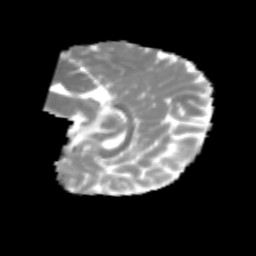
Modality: MD
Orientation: sagittal
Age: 7
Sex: male
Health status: healthy